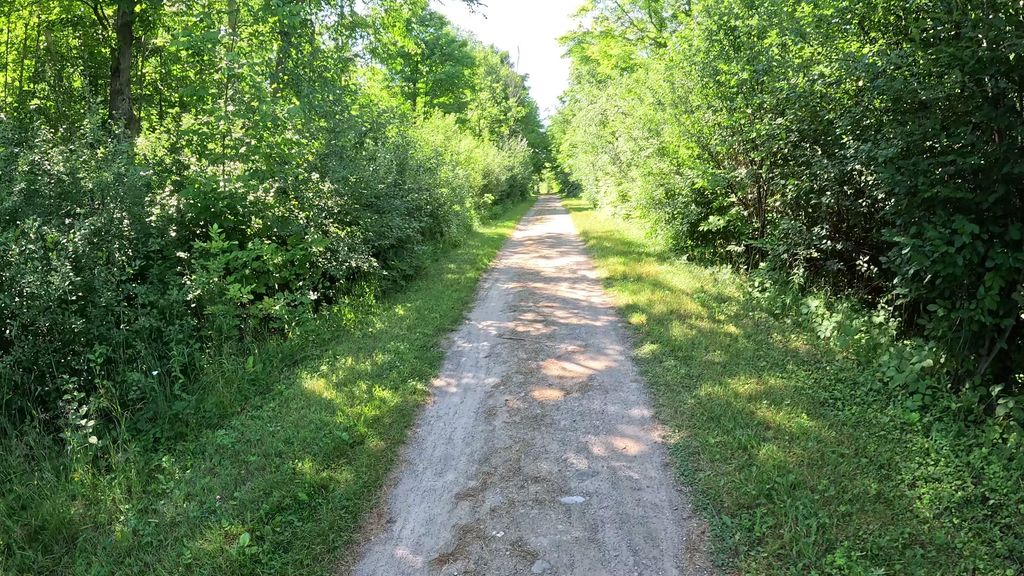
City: ottawa-gatineau